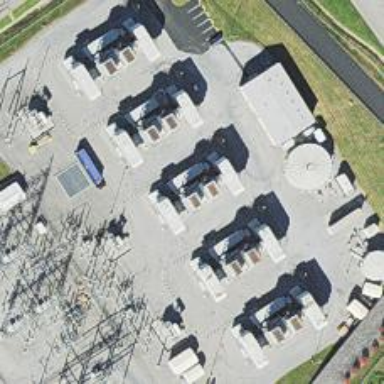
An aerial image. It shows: Gas turbine generator.